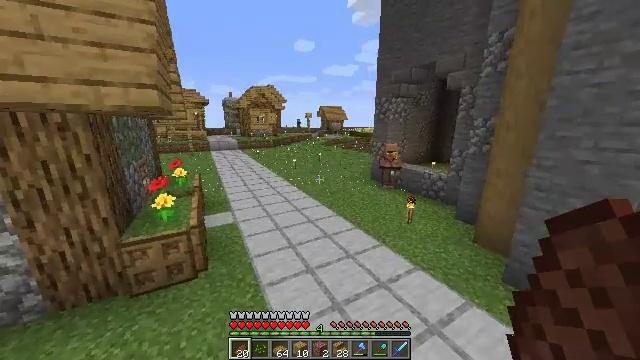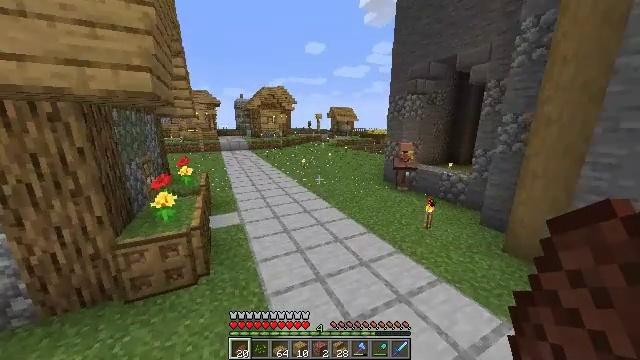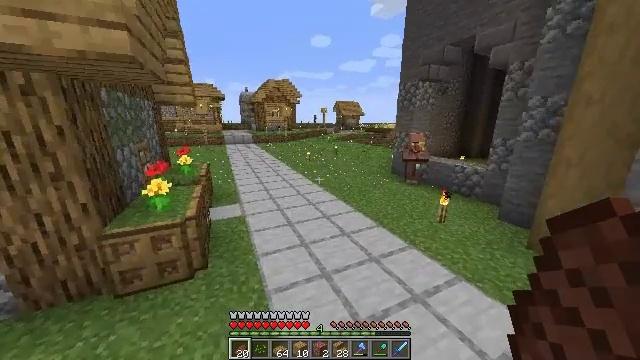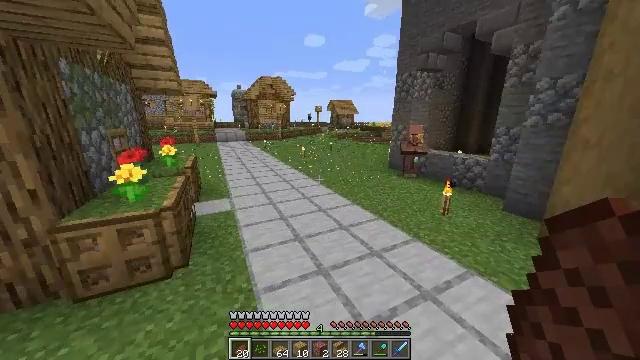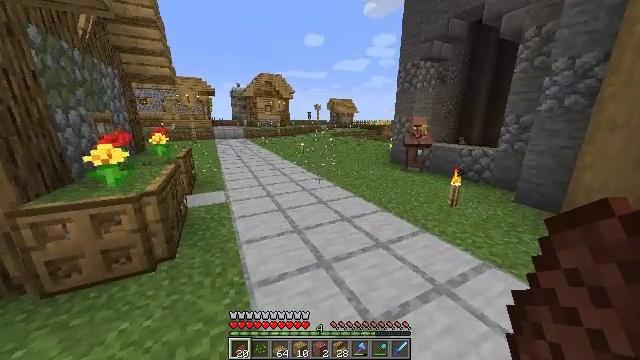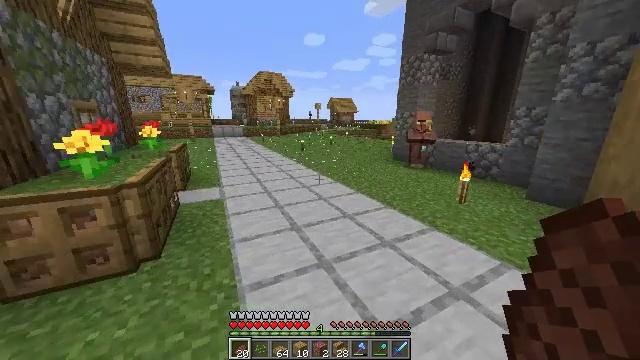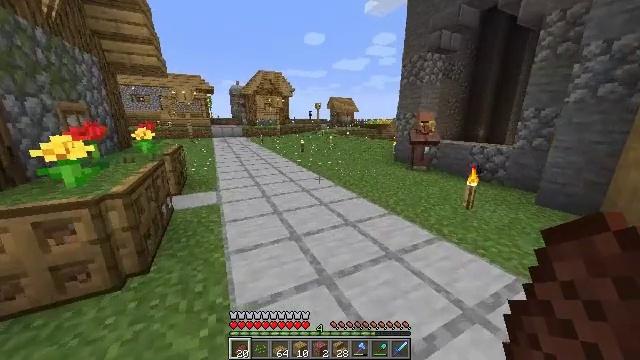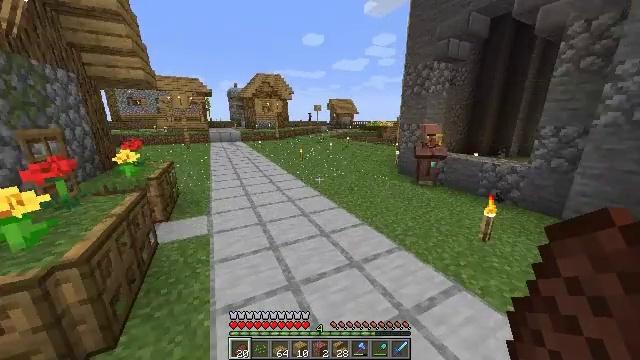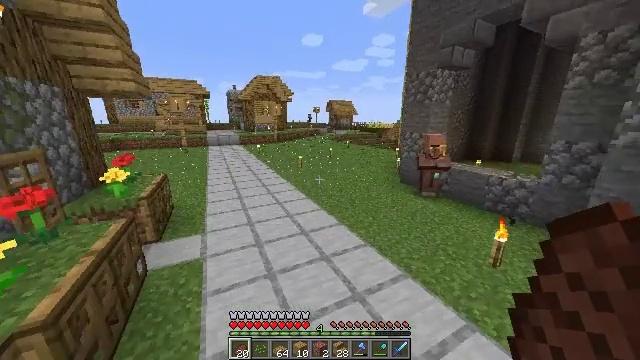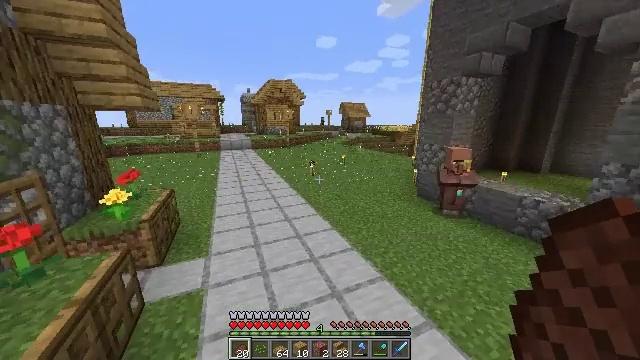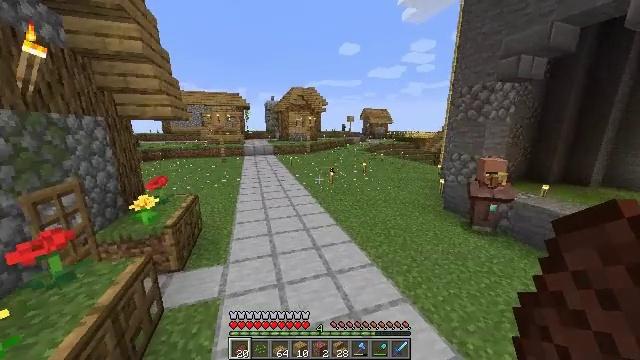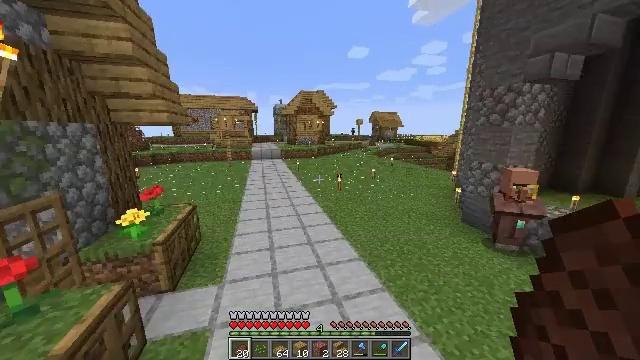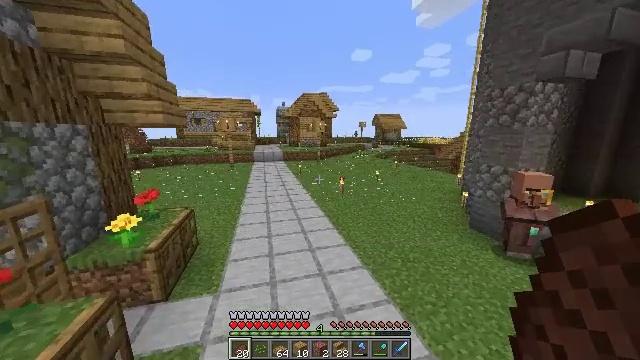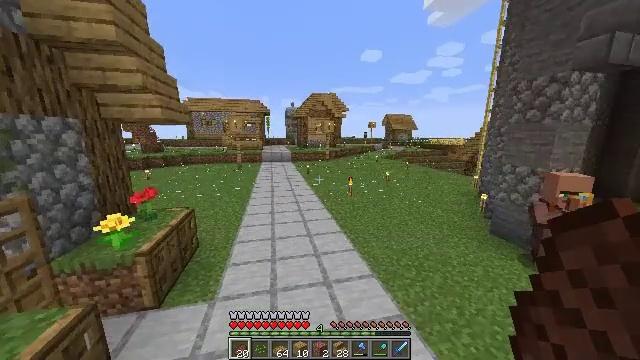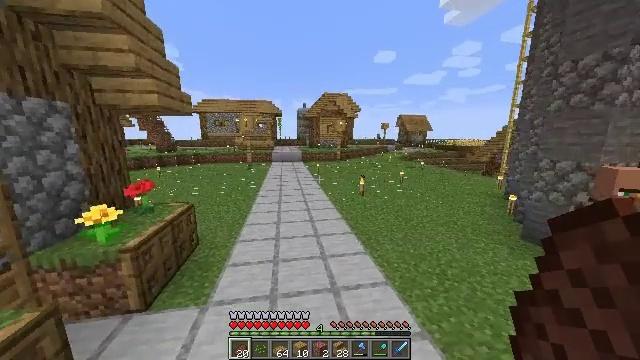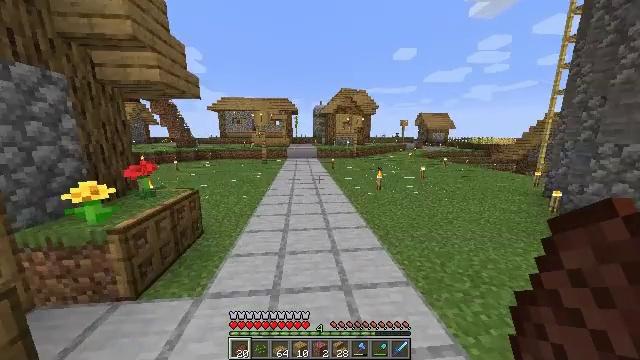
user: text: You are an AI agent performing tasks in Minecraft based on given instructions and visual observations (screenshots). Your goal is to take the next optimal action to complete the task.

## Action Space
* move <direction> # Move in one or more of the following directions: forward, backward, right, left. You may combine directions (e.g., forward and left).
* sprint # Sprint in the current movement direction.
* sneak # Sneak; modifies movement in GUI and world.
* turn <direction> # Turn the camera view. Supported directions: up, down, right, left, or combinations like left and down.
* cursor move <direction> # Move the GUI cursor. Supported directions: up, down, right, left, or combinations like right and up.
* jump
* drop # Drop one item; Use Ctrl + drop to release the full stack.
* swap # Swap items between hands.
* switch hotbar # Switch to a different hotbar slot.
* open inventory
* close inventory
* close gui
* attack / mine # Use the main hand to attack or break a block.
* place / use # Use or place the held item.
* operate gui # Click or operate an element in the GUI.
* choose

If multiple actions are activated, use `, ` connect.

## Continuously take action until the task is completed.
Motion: motion action
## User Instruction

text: Use clay to craft a brick.
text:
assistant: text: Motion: move forward, turn left, jump
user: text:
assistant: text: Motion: move forward, turn left and down, jump
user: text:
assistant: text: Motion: move forward, sprint, turn right, jump
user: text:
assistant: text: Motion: move forward, sprint, jump
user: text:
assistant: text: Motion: move forward, sprint, jump
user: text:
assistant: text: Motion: move forward, sprint, jump
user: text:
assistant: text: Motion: move forward, sprint, jump
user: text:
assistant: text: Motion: move forward, jump
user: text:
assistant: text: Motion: move forward, turn left, jump
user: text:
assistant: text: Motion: move forward, turn left and up, jump
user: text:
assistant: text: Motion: move forward, turn left, jump
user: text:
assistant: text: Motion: move forward, jump
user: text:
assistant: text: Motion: move forward, turn left, jump
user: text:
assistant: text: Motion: move forward, turn left, jump
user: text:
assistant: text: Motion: move forward, turn left, jump
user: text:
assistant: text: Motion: move forward, sprint, turn left, jump
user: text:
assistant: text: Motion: move forward, sprint, jump
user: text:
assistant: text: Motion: move forward, sprint, turn left, jump
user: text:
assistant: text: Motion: move forward, sprint, turn left, jump
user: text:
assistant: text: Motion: move forward, sprint, turn left, jump
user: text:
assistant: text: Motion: move forward, turn left, jump
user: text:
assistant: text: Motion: move forward, turn left, jump
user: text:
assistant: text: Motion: move forward, jump
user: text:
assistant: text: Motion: move forward, jump
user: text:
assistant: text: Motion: move forward, jump
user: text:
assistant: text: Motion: move forward, jump
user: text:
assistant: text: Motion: move forward, jump
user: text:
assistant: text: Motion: move forward, jump
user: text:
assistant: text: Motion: move forward, jump
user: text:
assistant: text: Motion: move forward, sprint, jump